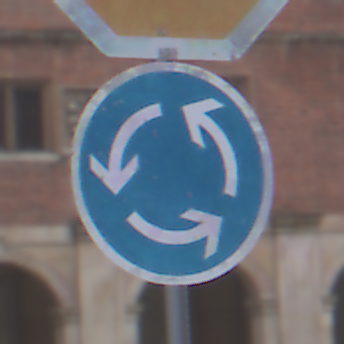
Verkehrszeichen: Kreisverkehr
Zusatzzeichen oben: Stop
Umgebung: Outdoor, Urban
Tageszeit: Midday
Wetter: Overcast
Licht: Natural
Jahreszeit: NotSpecified
Kontrast: LowContrast